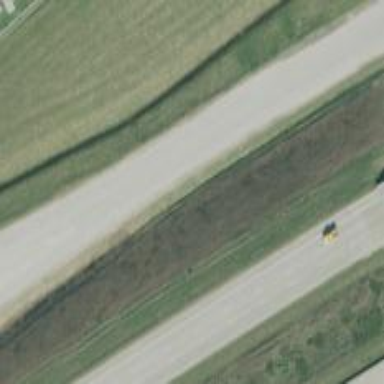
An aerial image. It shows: Secondary road with frontage road alongside.